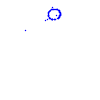
Particle: proton